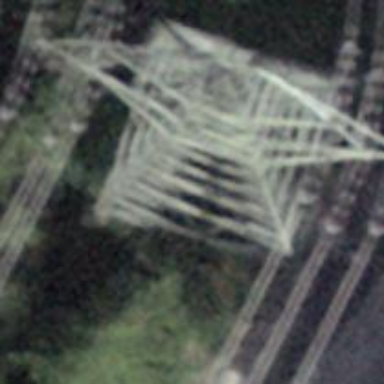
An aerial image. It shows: Towering power structure.